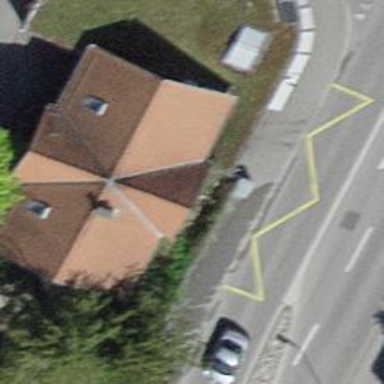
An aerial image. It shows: Bus stop with sheltered platform for public transport.